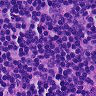
Metastatic tissue present: no